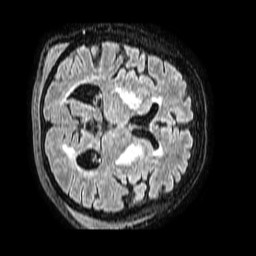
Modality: FLAIR
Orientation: axial
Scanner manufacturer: philips
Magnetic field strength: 1.5 T
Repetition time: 4.8 s
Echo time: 0.3 s